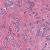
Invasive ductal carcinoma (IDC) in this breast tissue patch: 1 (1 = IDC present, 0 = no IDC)